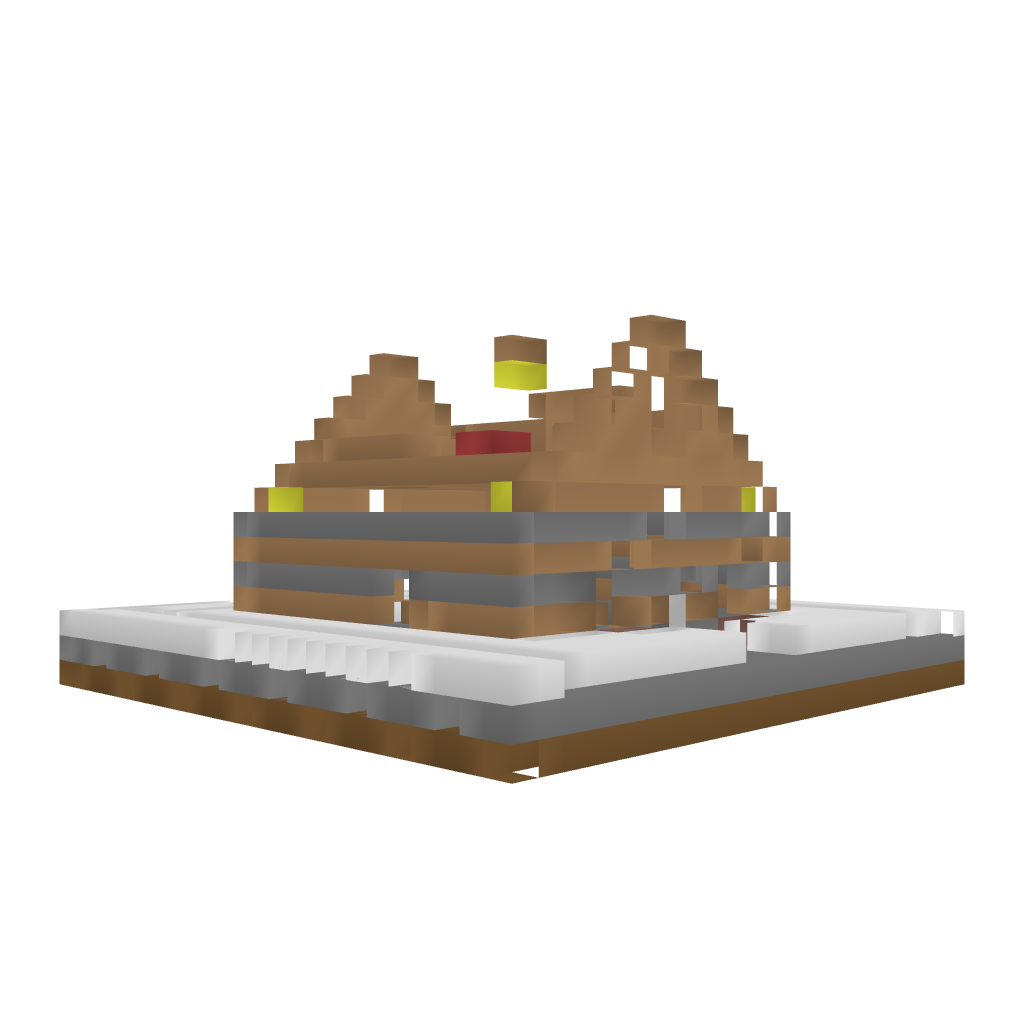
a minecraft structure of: Grand Victoria Wooden House bad low quality